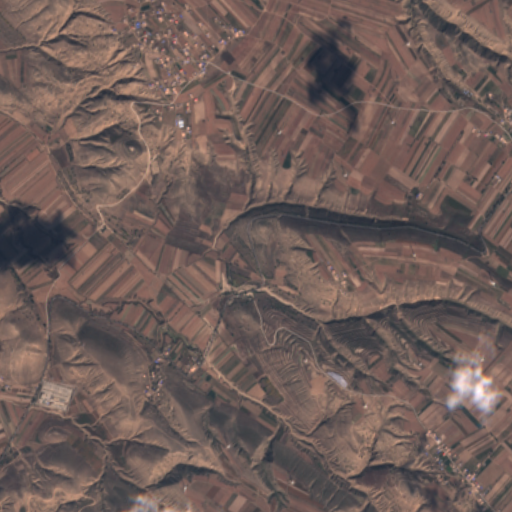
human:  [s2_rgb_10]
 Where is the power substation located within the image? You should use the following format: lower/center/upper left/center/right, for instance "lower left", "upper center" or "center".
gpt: The power substation is located in the lower left of the image.
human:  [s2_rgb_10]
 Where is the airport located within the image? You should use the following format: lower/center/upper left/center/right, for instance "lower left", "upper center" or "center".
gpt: There is no airport in the image.